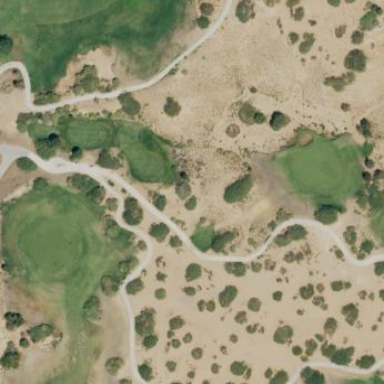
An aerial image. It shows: Golf bunker filled with sandy terrain.